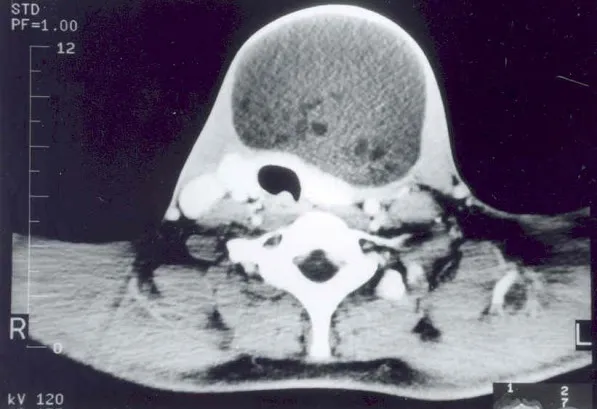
Contrast-enhanced CT scan of the neck showing a multi-septate cystic neck mass, lying superficial to the thyroid lobes and strap muscles.
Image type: radiology (ct)